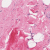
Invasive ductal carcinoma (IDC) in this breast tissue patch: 0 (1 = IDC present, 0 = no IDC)